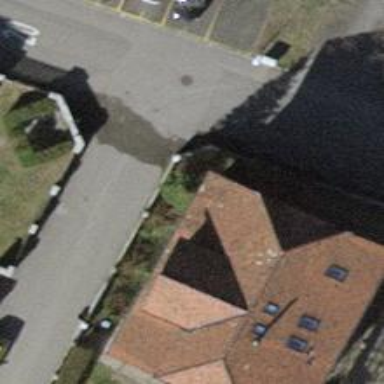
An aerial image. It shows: Half-hipped roof shape on the apartments building.